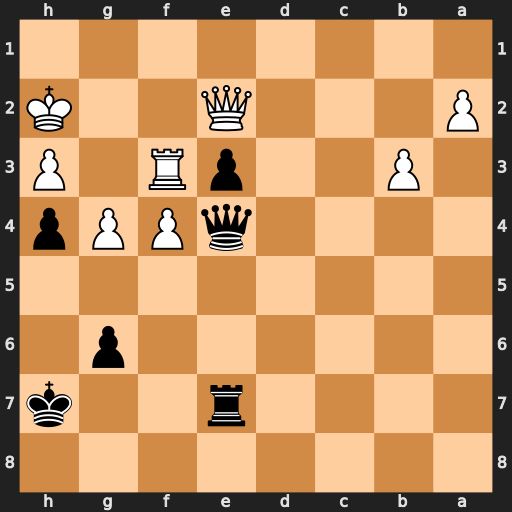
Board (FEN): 8/4r2k/6p1/8/4qPPp/1P2pR1P/P3Q2K/8
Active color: b
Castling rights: -
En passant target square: g3
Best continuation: Qxf3 Qxf3 e2 Qc3 e1=Q Qxe1 Rxe1